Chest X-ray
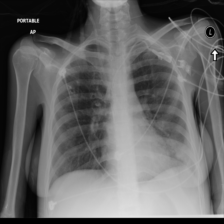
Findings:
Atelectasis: negative
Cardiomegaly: negative
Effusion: negative
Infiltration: negative
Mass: negative
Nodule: positive
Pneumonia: negative
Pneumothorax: negative
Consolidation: positive
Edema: negative
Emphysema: negative
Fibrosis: negative
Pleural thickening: negative
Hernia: negative